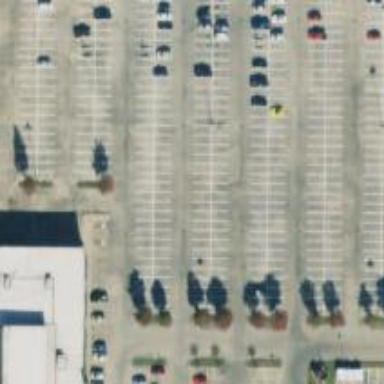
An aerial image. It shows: Parking space.